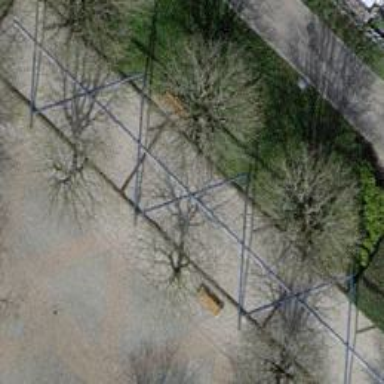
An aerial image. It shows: Boules pitch with fine gravel surface.